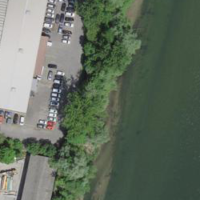
EUNIS habitat code: 15
Species observed at this site:
Lamium galeobdolon